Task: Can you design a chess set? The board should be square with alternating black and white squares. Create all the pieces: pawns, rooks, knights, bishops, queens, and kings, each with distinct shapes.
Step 3452:
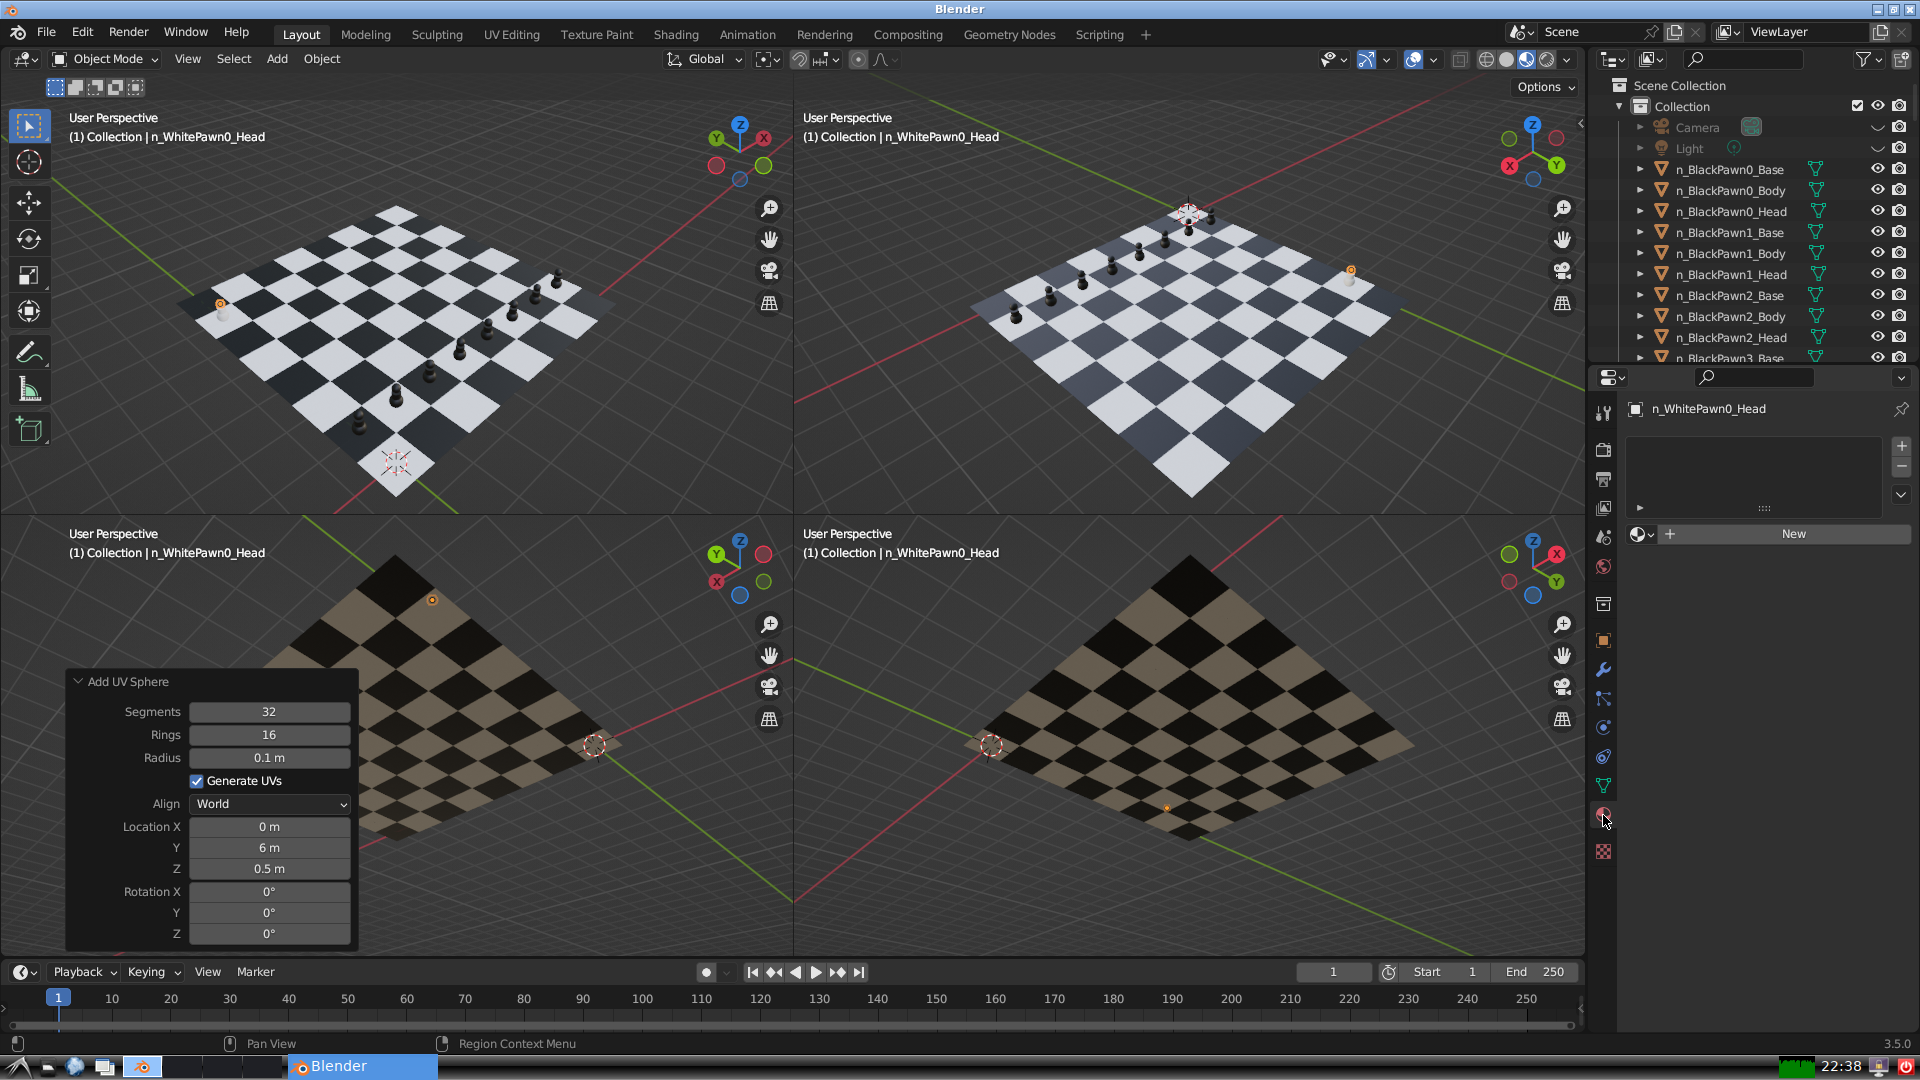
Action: {"mouse_move": [1636, 534]}